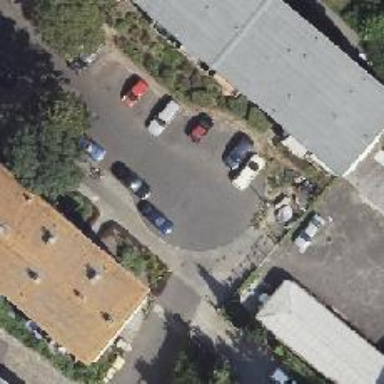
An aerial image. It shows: Residential road with parking lane on the left.